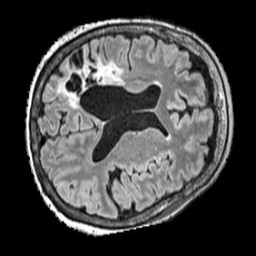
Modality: FLAIR
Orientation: axial
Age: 62
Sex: female
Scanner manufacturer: siemens
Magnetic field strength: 3 T
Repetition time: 5 s
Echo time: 0.387 s